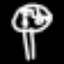
Label: mushroom